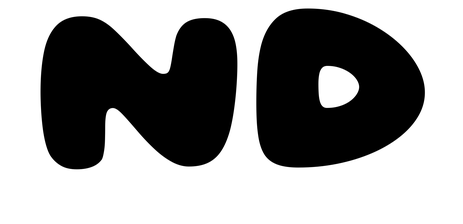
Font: Gluten_ExtraBold